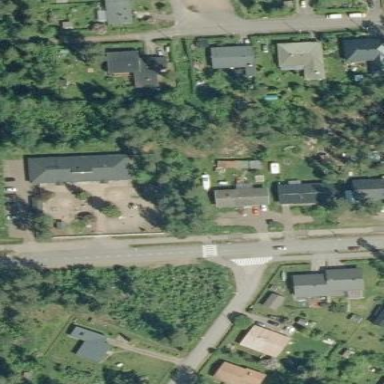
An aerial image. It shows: Kindergarten.